Question: I am struggling with a database design, this is what I have so far.

Here are the problems.
1. I need to introduce a new user type (conglomeration manager), and they will have visibility of groups of companies (a conglomeration). A conglomeration manager can have multiple companies, and a company can belong to multiple conglomeration managers. It would be advantageous if an independent company could be added, and then at a later date be easily included as part of a conglomeration. I am finding this difficult to model as all my users so far (manager,driver,recipient) all exist in the users table. This was by design as they all have nearly the same data fields, and I need to have a single login point for all users on my site. If I add a conglomeration manager to the users table, they will have relationships with other tables that my existing user types don't have.
2. I am uneasy about the dependency loop formed through users, ownerships, packages, companies, users. This strikes me as bad form, but I really can't think of a way to avoid it as: managers, drivers and recipients all work for a single company. That company has an associated set of packages, yet I need to have the ability to associate a subset of those packages to a particular recipient (they own packages) and to a particular driver or manager (responsible for delivering those packages).
3. I am not happy with the "receive_emails" field in users, as it is only relevant to users of type "recipient".
To add to the the problems, this design is already in use, and data will have to be migrated to any new design.
The most common operations that take place in the system are the viewing of statuses by recipients, followed by the creation of statuses by managers and drivers.
Can my problems be addressed with an elegant new design?
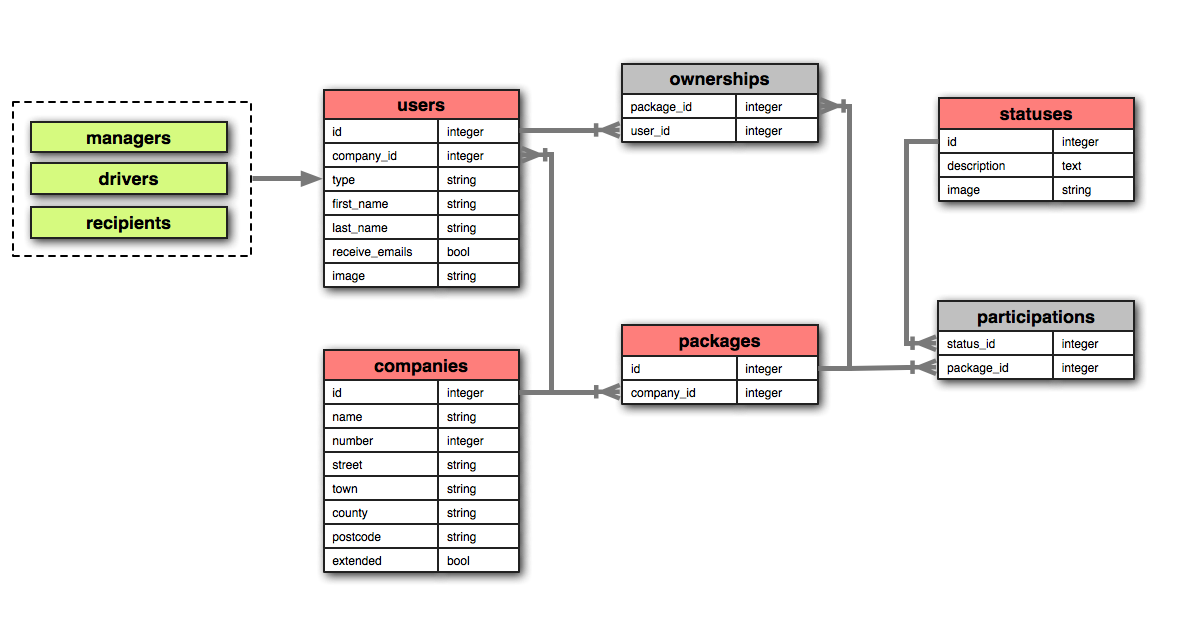
Answer: Well here is another try. I still think
- -
What you are worried about in 2 is the dependencies. Dependencies are usually not a problem, but you are very strict in your id based database design, thus hiding the dependencies from your dbms. If it just knew, it could help you :-)
You could do this:
- - - -
That's it. You haven't changed much, but now a user can be affiliated to many companies (conglomeration managers so far, but maybe you decide one day to allow recipients to work with multiple companies or let drivers work for more than one of the companies at a time). And there is no risk of wrong entries now in "ownerships" or any doubt aboout ist content and use.
If you want to play safe with your receive_emails field, here is a way you might want to go (as I said, it is not really necessary): Have a new table email_recipients with two fields: user_id and user_type. Yes, redundancy again. But doing this, you can have a constraint on user_type only allowing certain types (only "recipient" so far). Again you would have a foreign key not only to user_id, but to user_id plus user_type.